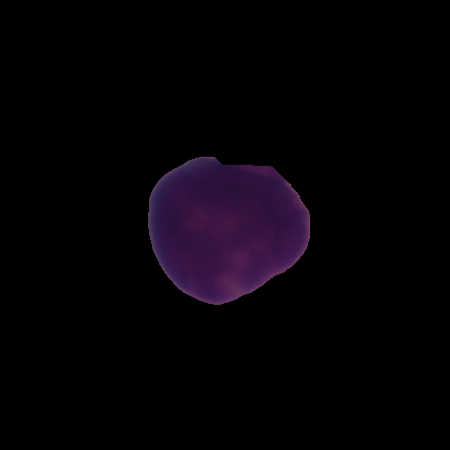
Label: healthy